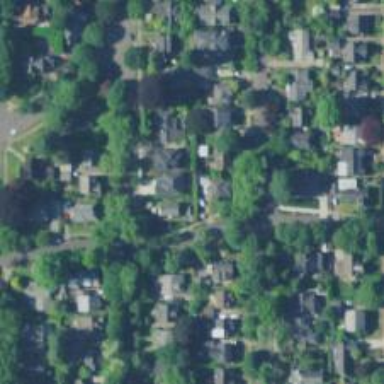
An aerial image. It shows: Suburb.